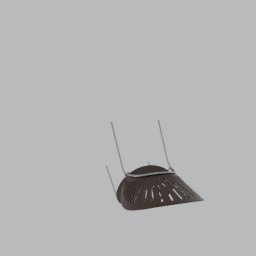
Label: furniture